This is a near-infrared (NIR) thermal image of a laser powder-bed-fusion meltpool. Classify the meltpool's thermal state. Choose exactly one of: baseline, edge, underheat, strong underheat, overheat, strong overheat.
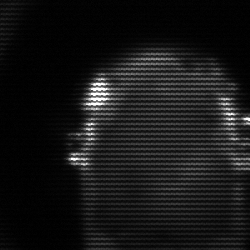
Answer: baseline